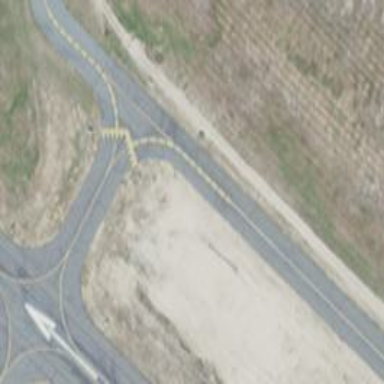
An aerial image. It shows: Taxiway at the airport with asphalt surface.